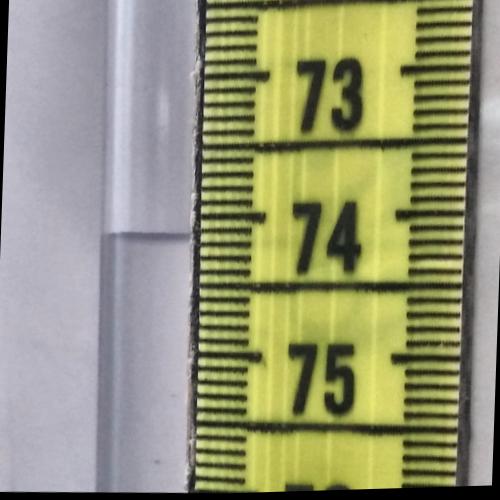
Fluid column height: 74.1 cm